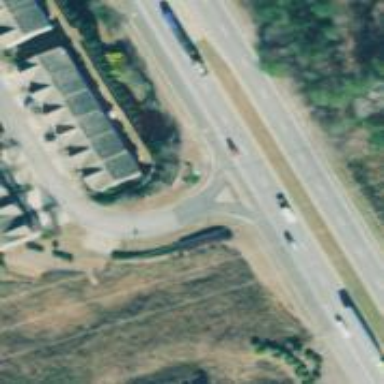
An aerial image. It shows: Primary link road with asphalt surface.